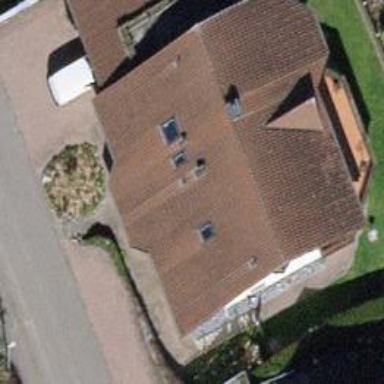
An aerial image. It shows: Simple and straightforward house.